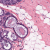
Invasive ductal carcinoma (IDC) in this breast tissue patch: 1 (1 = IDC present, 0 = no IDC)